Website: bh-photo
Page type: billing-address
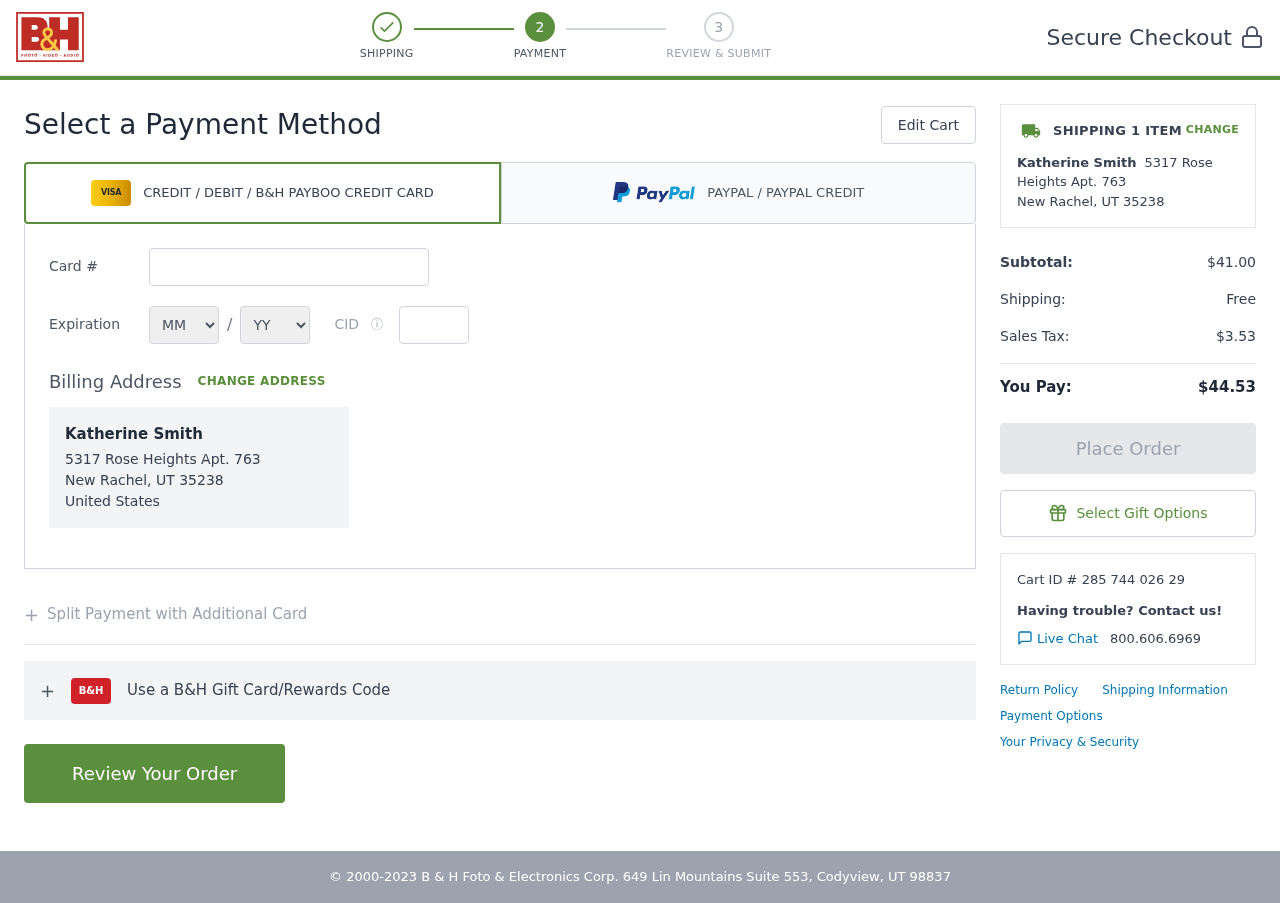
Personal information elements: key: PII_CARD_CVV
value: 5757
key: PII_CARD_EXPIRY_MONTH
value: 02
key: PII_CARD_EXPIRY_YEAR
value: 26
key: PII_CARD_NUMBER
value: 3411 3797 4841 569
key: PII_CITY_STATE_ZIP
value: New Rachel, UT 35238
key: PII_COUNTRY
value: United States
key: PII_FULLNAME
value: Katherine Smith
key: PII_STREET
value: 5317 Rose Heights Apt. 763
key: PII_FULLNAME2
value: Katherine Smith
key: PII_CITY
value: New Rachel
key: PII_STATE_ABBR
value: UT
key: PII_POSTCODE
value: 35238
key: PII_POSTCODE_FULL
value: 35238
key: PII_CITY_STATE
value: New Rachel, UT
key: PII_POSTCODE_NUMERIC
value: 35238
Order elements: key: ORDER_NUM_ITEMS
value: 1
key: ORDER_SUBTOTAL
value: $41.00
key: ORDER_SHIPPING_COST
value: Free
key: ORDER_TAX
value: $3.53
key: ORDER_TOTAL
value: $44.53
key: ORDER_ID
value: Cart ID # 285 744 026 29